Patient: sex M, age 60
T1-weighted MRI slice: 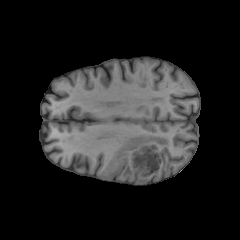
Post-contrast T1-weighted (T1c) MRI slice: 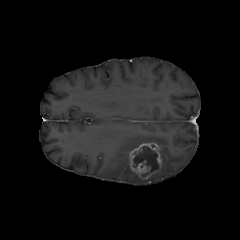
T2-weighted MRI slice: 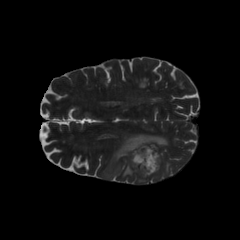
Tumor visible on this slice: yes
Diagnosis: Glioblastoma, IDH-wildtype
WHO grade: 4